Question: As known, in relational databases, when adding a new column, data must be reallocated (<URL> to maintain a single row contiguous on disk.

I would like to understand how this is achieved on wide-columns storages such as Cassandra, which are sparses and can handle lots of dynamic columns insertions (<URL>
Thanks!
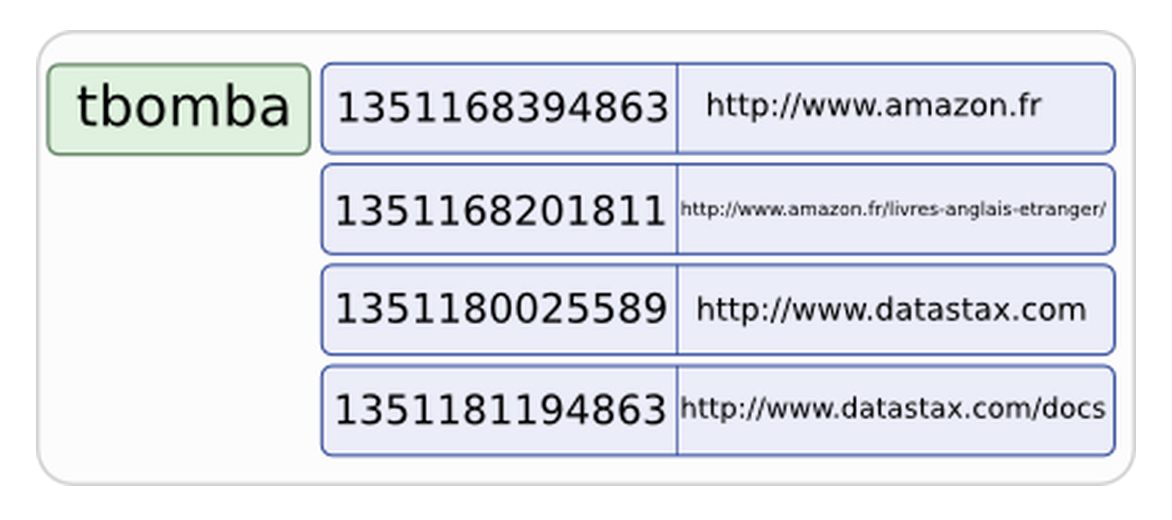
Answer: In Cassandra adding a Column is adding a bit like adding row in relational database. You can even delete a column for a specific row:
'''
delete first_name from user where user_id='abcd';
'''
In CQL, 'alter table' doesn't modify all rows, in short it just modifies the schema dictionary which describe tables (look at tables prefixed 'schema_' in the 'system' keyspace). This changes only CQL parsing (the new column is now recognized) and interpretation ('select * from user' meaning is changed).
When you drop a column, data doesn't appear anymore in query results yet it is still present in SSTables. The data will be removed (and space freed) during a future compaction (like tombstones).